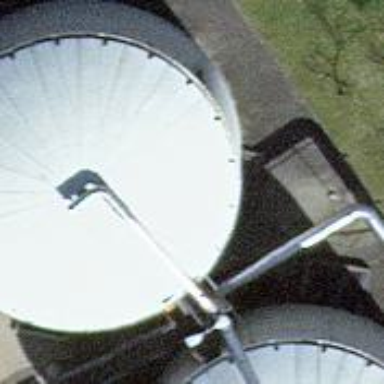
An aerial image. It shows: Building with water storage tank.